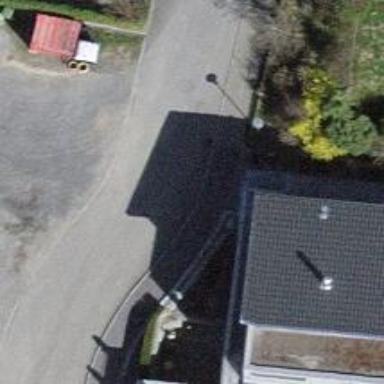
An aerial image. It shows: Sidewalk along the footway.